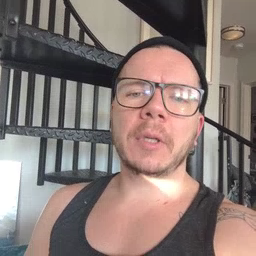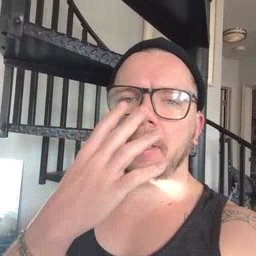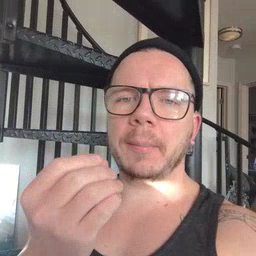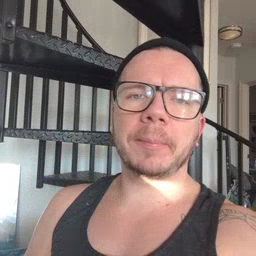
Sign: sleep